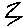
Label: zigzag